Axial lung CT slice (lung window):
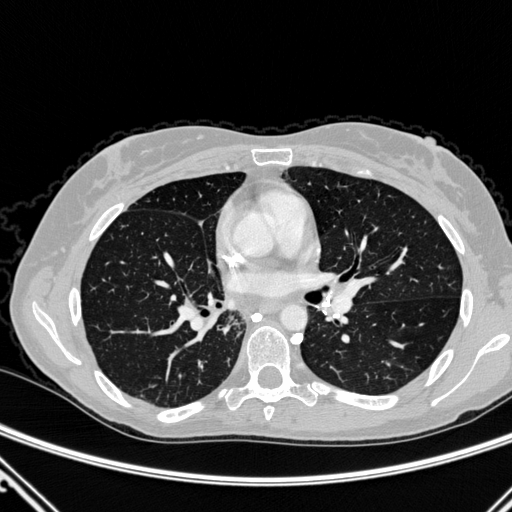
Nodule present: no